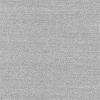
Atmospheric dust classification: dusty